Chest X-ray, PA view. Patient: 13 years old, sex F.
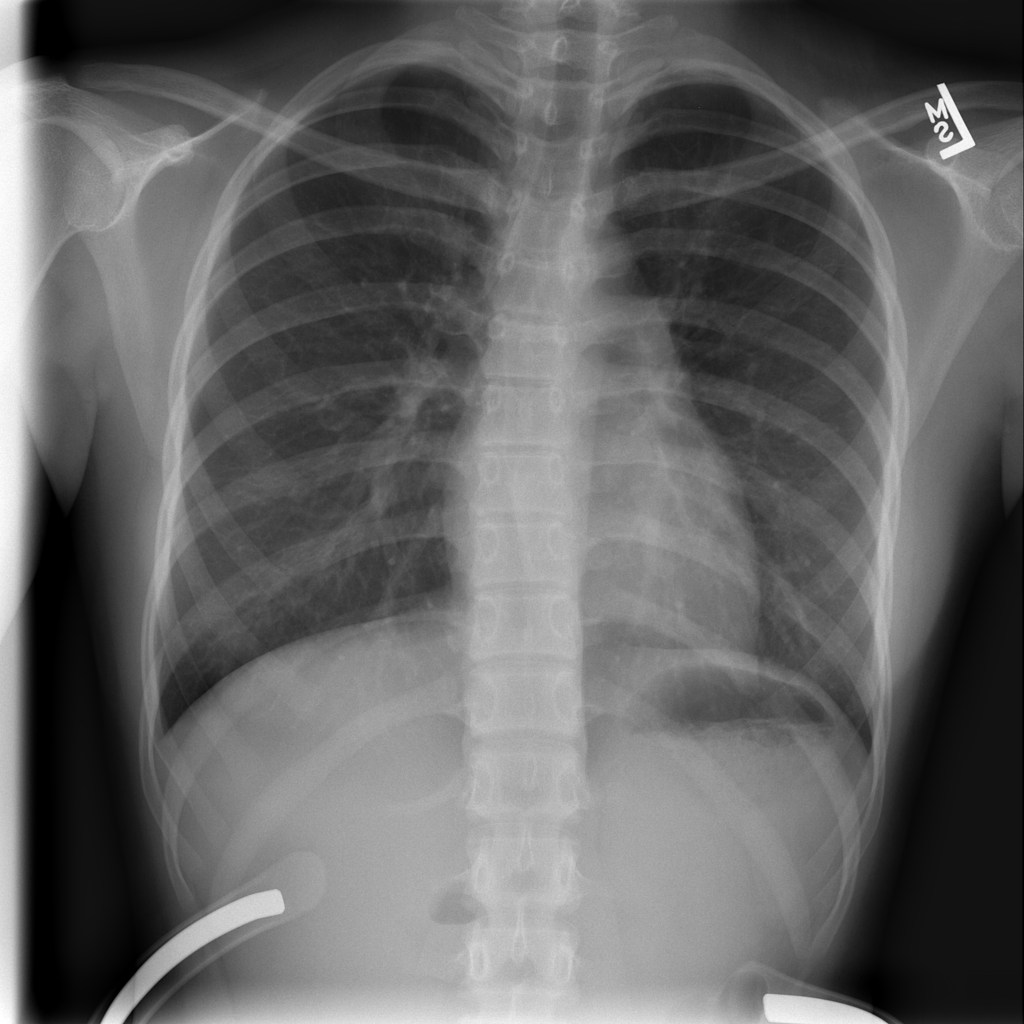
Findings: No Finding